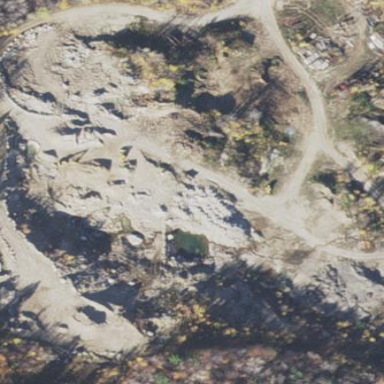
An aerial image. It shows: Quarry area.